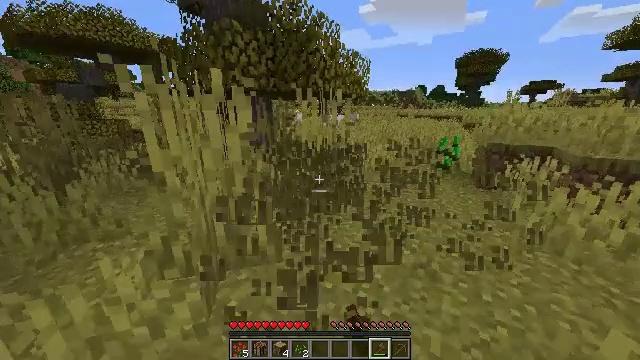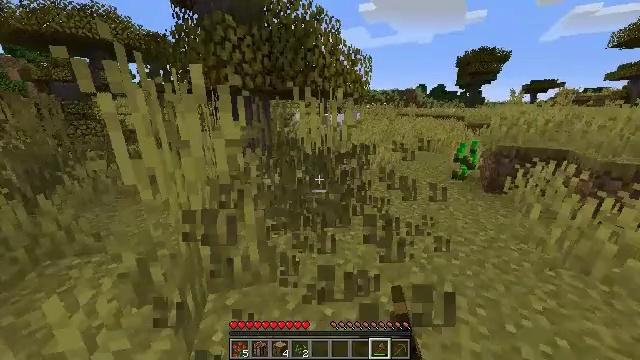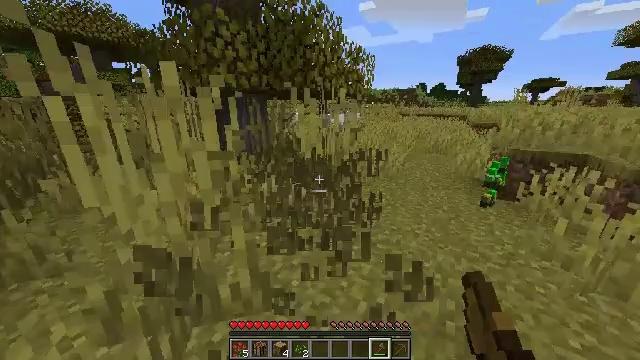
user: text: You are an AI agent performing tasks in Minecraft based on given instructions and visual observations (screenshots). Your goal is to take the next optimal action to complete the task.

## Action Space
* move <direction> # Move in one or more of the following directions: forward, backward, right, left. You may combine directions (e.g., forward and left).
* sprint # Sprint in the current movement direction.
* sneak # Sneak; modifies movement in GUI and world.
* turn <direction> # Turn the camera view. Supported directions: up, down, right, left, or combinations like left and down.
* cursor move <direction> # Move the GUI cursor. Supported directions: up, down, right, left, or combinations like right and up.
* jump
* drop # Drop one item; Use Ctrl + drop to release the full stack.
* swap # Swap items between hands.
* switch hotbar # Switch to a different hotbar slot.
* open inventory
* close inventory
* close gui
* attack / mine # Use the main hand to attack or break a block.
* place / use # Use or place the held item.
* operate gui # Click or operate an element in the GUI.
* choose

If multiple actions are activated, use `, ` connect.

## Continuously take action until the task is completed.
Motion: motion action
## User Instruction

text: Collect tall grass by breaking it.
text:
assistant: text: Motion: move forward, attack / mine
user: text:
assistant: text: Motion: move forward, attack / mine
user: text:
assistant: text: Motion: attack / mine